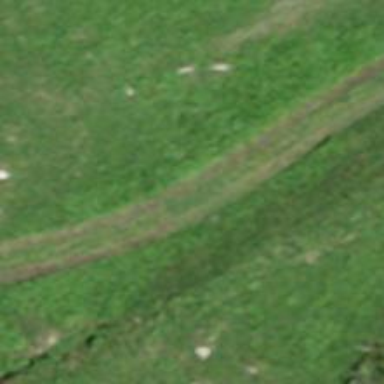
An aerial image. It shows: Track with grade 4 track type.